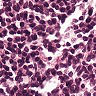
Metastatic tissue present: no